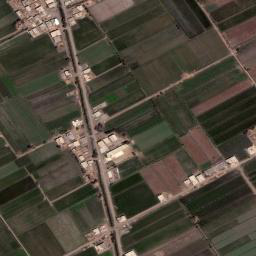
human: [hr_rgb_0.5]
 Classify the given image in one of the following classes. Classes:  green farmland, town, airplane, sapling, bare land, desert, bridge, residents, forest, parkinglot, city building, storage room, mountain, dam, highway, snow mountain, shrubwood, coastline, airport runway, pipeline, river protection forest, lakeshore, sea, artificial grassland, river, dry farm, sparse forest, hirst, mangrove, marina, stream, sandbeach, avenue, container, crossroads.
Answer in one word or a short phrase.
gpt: green farmland